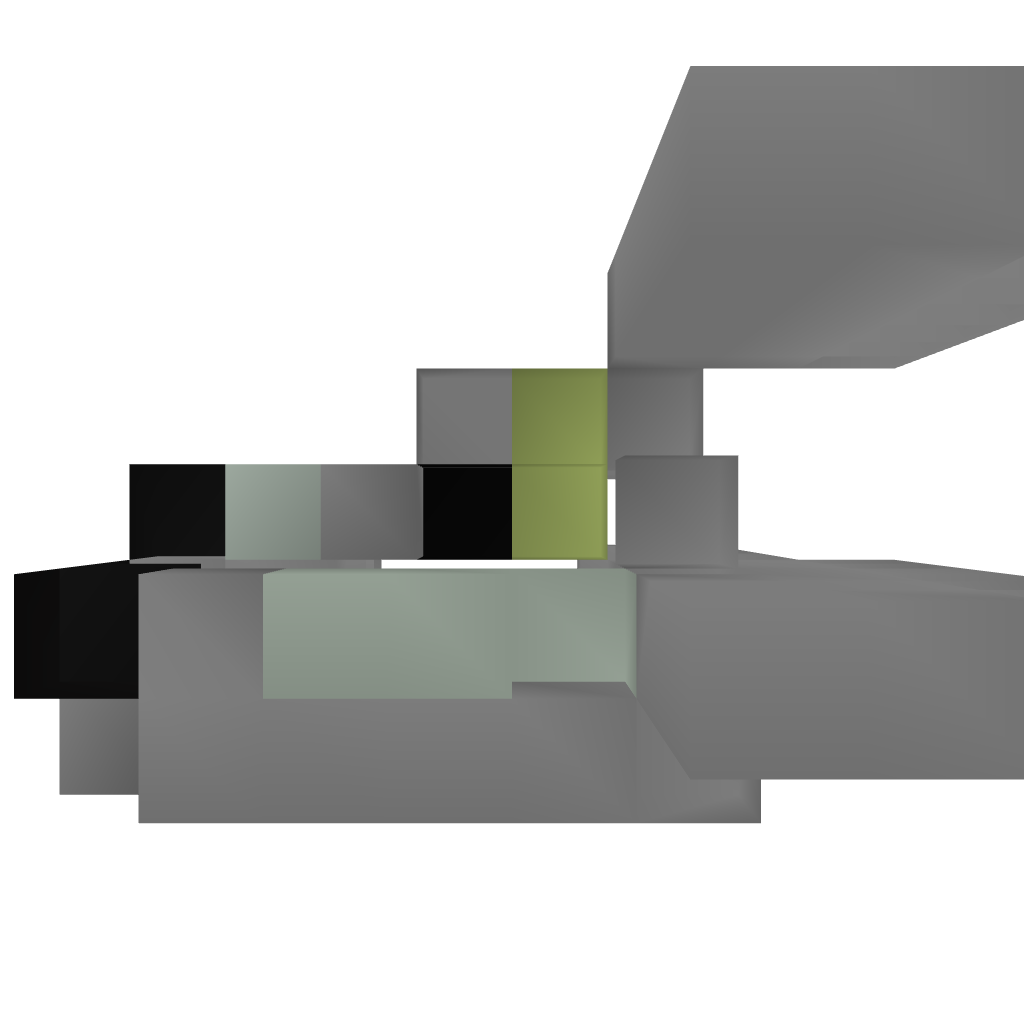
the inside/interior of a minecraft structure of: Simple Cave Trap